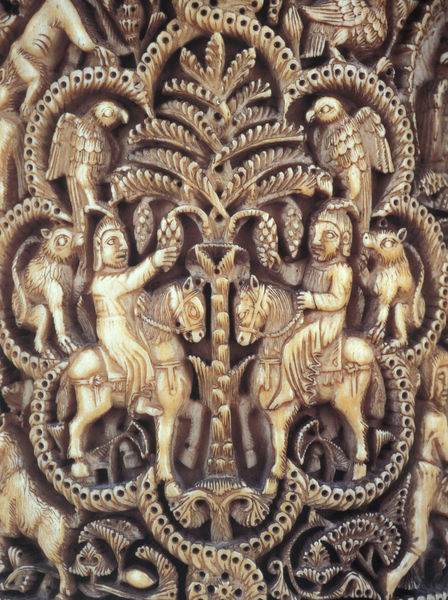
Titel: Büchse aus al-Mughira (Detail)
Standort: Paris
Institution: Louvre
Schlagwörter: adler, baum, blätter, dunkel, falke, kopf, mann, schatten, vogel, weiß, bäume, landschaft, menschen, äste, ausschnitt, blume, blumen, braun, hell, holz, kleider, licht, männer, schmuck, schwarz, tür, hunde, obst, tier, tiere, beige, fächer, muster, ornament, mütze, mensch, stein, stamm, vögel, busch, büsche, gebüsch, gold, mantel, blatt, pflanze, pflanzen, esel, pferd, pferde, reiter, affe, feigen, frucht, früchte, ranken, trauben, huf, hufe, mähne, reiten, sattel, schwanz, schweif, zaumzeug, kopfbedeckung, pflücken, relief, bein, schnabel, zwei, ernte, figuren, symmetrie, floral, ornamente, verzierung, metall, palme, plastik, foto, fotografie, messing, orient, orientalisch, wurzel, ideal, geschnitten, asien, asiatisch, helm, tanne, ritter, rüstung, dattel, trense, schnitzerei, verziert, schnörkel, helme, löwen, knospe, knospen, verschlungen, mittelalter, wams, fabelwesen, greif, schlangen, löwe, fresko, zier, symbolik, papagei, ornamentik, guss, bär, miniatur, geschnitzt, zapfen, datteln, elfenbein, idealisiert, affen, verziehrung, tannenzapfen, quelle, äffchen, widder, palmette, dattelpalme, papageien, schmiedearbeit, gild, schnitzarbeit, lebensbaum, ajour, greife, achtpass, falken, lochmuster, affa, affenn, kirchentür, symmetire, ratten, verzieung, er, tannzapfen, fons, adrler, fons vitae